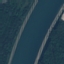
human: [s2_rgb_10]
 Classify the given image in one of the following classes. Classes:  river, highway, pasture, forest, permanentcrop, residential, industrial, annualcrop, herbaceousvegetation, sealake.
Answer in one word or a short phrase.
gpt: River